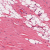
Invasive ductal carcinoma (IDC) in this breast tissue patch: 0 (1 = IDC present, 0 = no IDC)